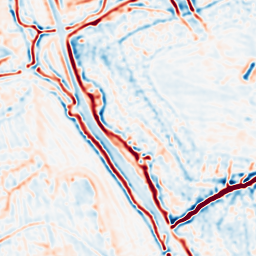
Category: multiscale
Decomposition family: log
Decomposition parameters: sigma: 2
Upsampling method: quartic
Upsampling parameters: scale: 2
Upsampling scale: 2